Идеальный одноатомный газ совершает циклический процесс $C$, состоящий из двух изохор и двух изобар. Затем тот же газ совершает аналогичный процесс $D$ (см. рисунок).
КПД какого процесса больше? Полагая КПД процесса $C$ заданным и равным $\eta_{C}$, вычислите $\eta_{D}$. В обоих процессах $\Delta p_{21}=\Delta p_{32}=\Delta p$ и $\Delta V_{21}=\Delta V_{32}=\Delta V$, но их числовые значения неизвестны.
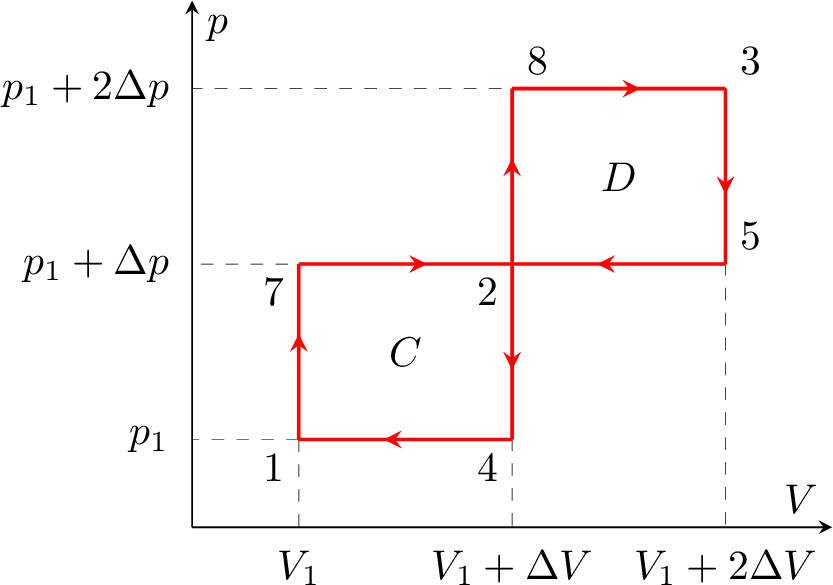
Решение: Работа за цикл $A_{0}=\Delta p \Delta V$ одинакова для циклов $C$ и $D$. КПД циклического процесса $\eta=A_{0} / Q$, где $Q$ - полученное тепло. В случае цикла $C, Q_{C}=\Delta U_{172}+A_{172}$. Внутренняя энергия идеального одноатомного газа $U=(3 / 2) \nu R T$ может быть выражена через давление и объём: $U=(3 / 2) p V$. В изохорном процессе 17 газ не совершает работы, а изменение внутренней энергии $\Delta U_{17}=(3 / 2) \Delta p V_{1}$. В изобарном процессе 72 : $$ \begin{aligned} &A_{72}=p_{2} \Delta V, \\ &\Delta U_{72}=(3 / 2) p_{2} \Delta V. \end{aligned} $$ Из этого получаем $$ Q_{C}=\Delta U_{17}+\Delta U_{72}+A_{72}=(3 / 2) \Delta p V_{1}+(5 / 2) p_{2} \Delta V. $$ Тогда $$ \frac{1}{\eta_{C}}=\frac{Q_{C}}{A}=\frac{3}{2} \frac{V_{1}}{\Delta V}+\frac{5}{2} \frac{p_{2}}{\Delta p}. $$ Аналогично для цикла $D$ : $$ \frac{1}{\eta_{D}}=\frac{Q_{D}}{A}=\frac{3}{2} \frac{V_{2}}{\Delta V}+\frac{5}{2} \frac{p_{3}}{\Delta p}. $$ Заметим, что $p_{3}=p_{2}+\Delta p, V_{2}=V_{1}+\Delta V$, откуда $$ \frac{1}{\eta_{D}}=\frac{Q_{D}}{A}=\frac{3}{2}\left(\frac{V_{2}}{\Delta V}+1\right)+\frac{5}{2}\left(\frac{p_{3}}{\Delta p}+1\right)=\frac{1}{\eta_{\mathrm{C}}}+4. $$ Таким образом, $\eta_{D}<\eta_{C}$, и окончательно $\eta_{D}=\frac{\eta_{C}}{1+4 \eta_{C}}$.
Ответ: $\eta_{D}<\eta_{C}$ $\eta_{D}=\frac{\eta_{C}}{1+4 \eta_{C}}$
Темы:
T, Термодинамика, Всероссийские, КПД, Циклы